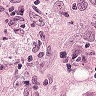
Metastatic tissue present: yes